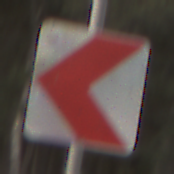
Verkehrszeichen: RichtungstafelnInKurvenKleinRechts
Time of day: SunriseSunset
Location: Outdoor (Nature)
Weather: Clear
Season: NotSpecified
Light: Natural